【题型】填空题　【知识点】平面几何　【难度】easy
如图所示, 小区内有个圆形花坛 $O$, 点 $C$ 在弦 $AB$ 上, $AC=11$, $BC=21$, $OC=13$, 则这个花坛的面积为 \_\_\_{$400\pi$}\_\_\_。(结果保留 $\pi$)

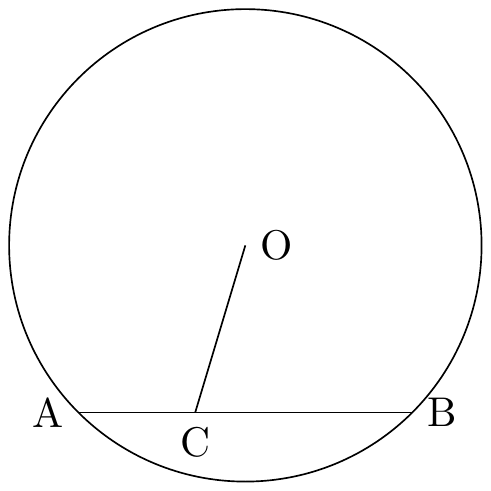
【解答】
解：如图, 连接 $OB$, 过点 $O$ 作 $OD \perp AB$ 于 $D$,

$\because$ $OD \perp AB$, $OD$ 过圆心, $AB$ 是弦,

$\therefore$ $AD = BD = \frac{1}{2} AB = \frac{1}{2}(AC + BC) = \frac{1}{2} \times (11+21) = 16$,

$\therefore$ $CD = BC - BD = 21 - 16 = 5$,

在 $Rt\Delta COD$ 中, $OD^2 = OC^2 - CD^2 = 13^2 - 5^2 = 144$,

在 $Rt\Delta BOD$ 中, $OB^2 = OD^2 + BD^2 = 144 + 256 = 400$,

$\therefore$ $S_{OO} = \pi \times OB^2 = 400\pi$,

故答案为：$400\pi$。

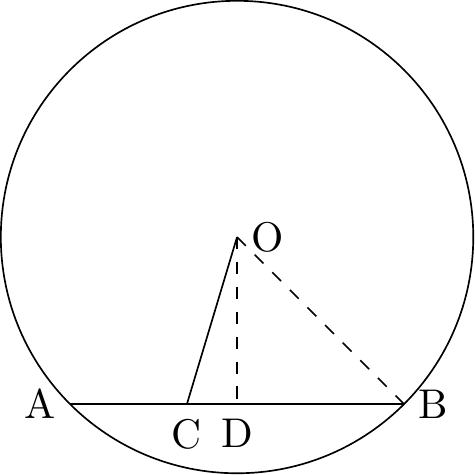